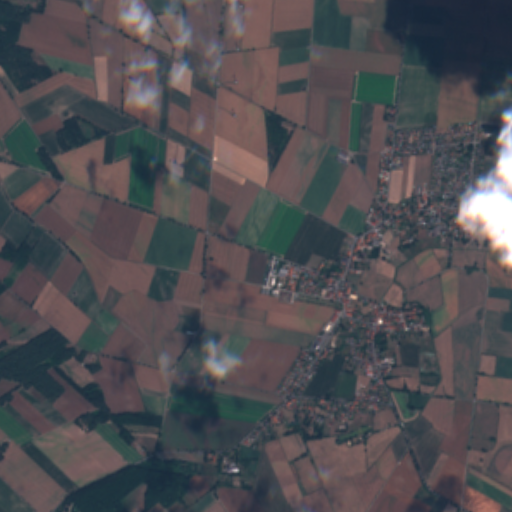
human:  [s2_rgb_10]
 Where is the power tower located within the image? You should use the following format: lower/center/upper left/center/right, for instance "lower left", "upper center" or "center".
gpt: The power tower is located in the lower of the image.
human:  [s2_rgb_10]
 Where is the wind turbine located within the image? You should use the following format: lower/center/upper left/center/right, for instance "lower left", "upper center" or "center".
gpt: The wind turbine is located in the upper center of the image.
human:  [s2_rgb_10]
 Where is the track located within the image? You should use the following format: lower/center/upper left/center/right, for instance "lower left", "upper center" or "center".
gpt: There is no track in the image.